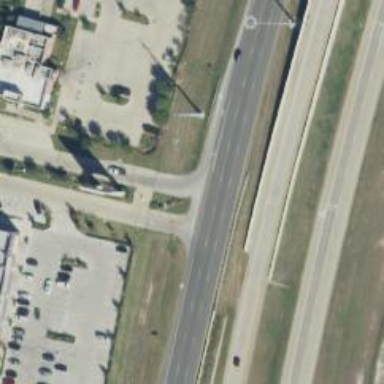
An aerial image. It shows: Secondary road with frontage road alongside.